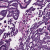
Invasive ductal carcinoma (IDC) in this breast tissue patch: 1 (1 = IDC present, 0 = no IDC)